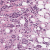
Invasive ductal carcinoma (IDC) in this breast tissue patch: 1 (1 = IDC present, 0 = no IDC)